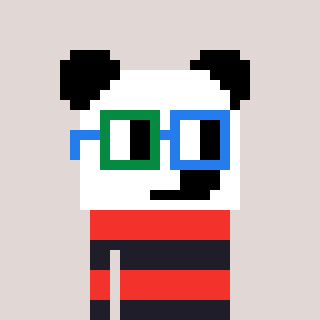
a pixel art character with square green and blue glasses, a panda-shaped head and a grayscale-colored body on a warm background